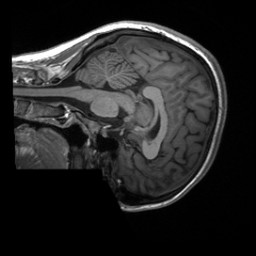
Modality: T1w
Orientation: sagittal
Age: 21
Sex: female
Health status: healthy
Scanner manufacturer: siemens
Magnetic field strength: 3 T
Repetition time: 2 s
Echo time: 0.00232 s